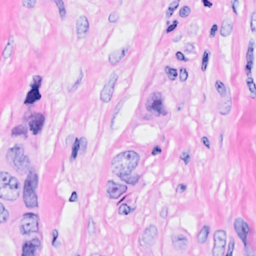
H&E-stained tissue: Breast